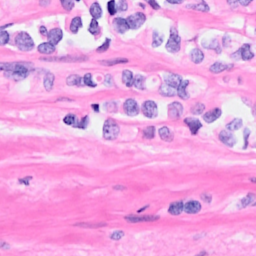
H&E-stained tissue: Breast